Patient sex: F
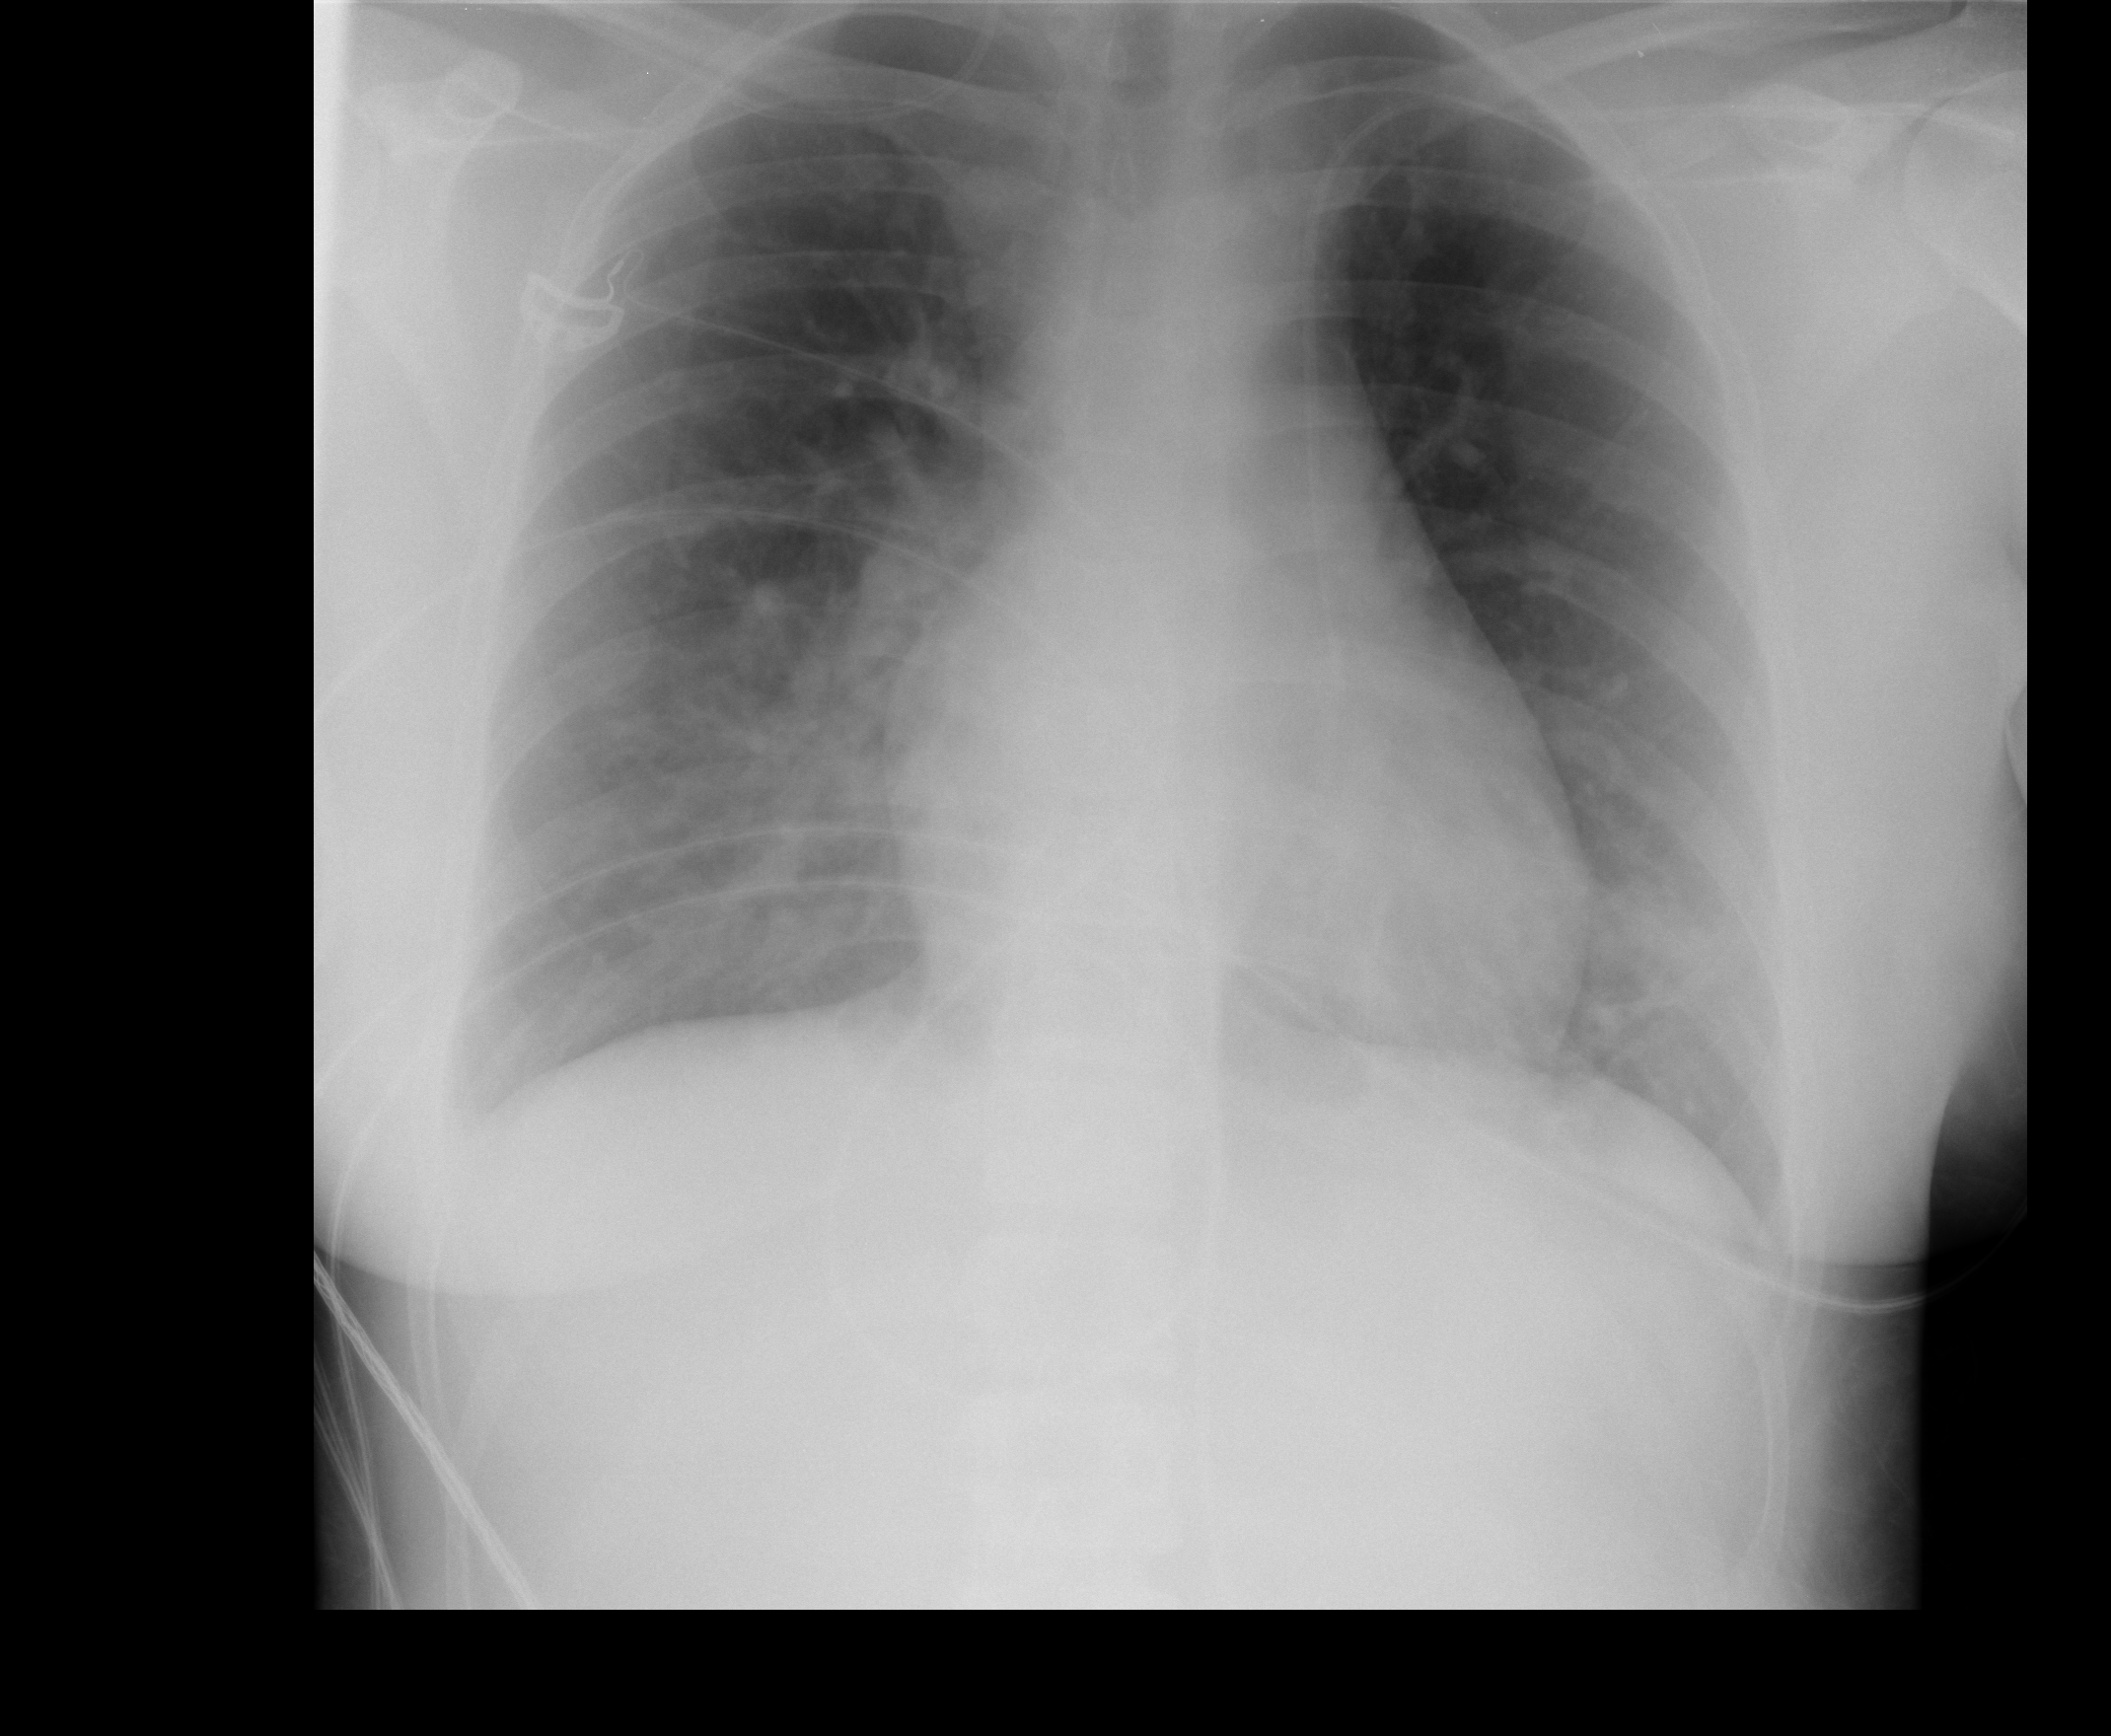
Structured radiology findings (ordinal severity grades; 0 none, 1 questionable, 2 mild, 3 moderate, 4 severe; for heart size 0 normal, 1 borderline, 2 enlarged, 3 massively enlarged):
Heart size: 0
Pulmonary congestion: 0
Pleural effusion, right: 0
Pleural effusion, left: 0
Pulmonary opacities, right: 0
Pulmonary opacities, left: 0
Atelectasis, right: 0
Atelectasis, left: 2